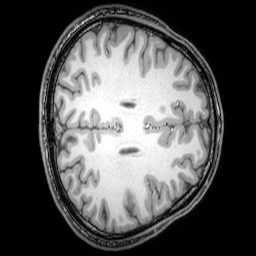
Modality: T1w
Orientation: axial
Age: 24
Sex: male
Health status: healthy
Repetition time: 0.081 s
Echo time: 0.037 s